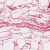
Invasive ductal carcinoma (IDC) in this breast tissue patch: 0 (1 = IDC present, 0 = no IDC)